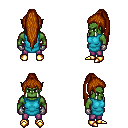
a pixel art fantasy rpg character, male body template, orc, green skin, teal tunic, magenta pants, brunette extra-long topknot hairstyle, metal gloves, gold boots, four views (front, back, left, right), 2x2 character sprite sheet, small pixel art, hard edges, no anti-aliasing